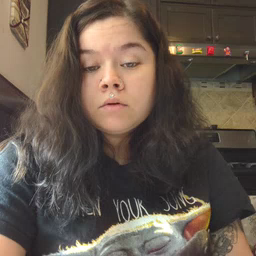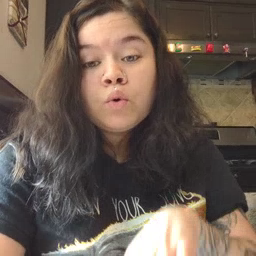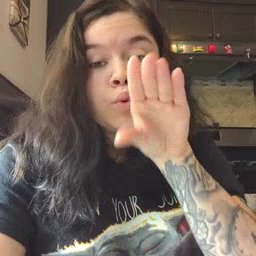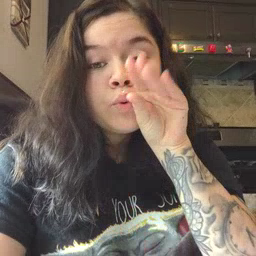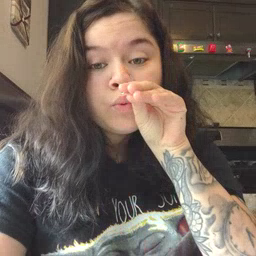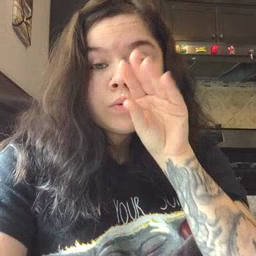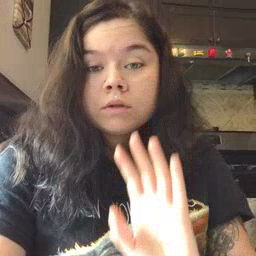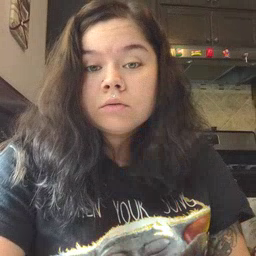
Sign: goose